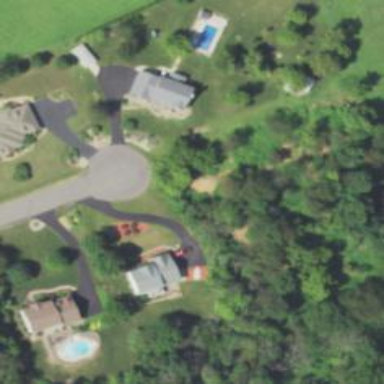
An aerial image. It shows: Driveway leading to service road.